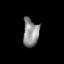
Tissue: skin
Cell type: Epithelial cells
Senescence score: 0.6964
Nuclear area (px): 432
Mean DAPI intensity: 143.458